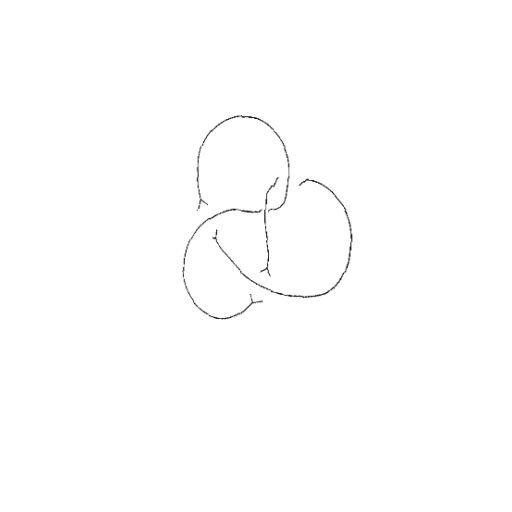
Crossing number: 4